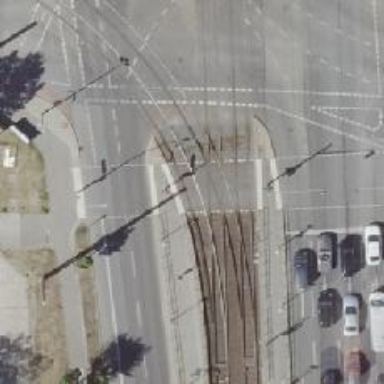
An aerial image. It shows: Tram crossing with traffic signals.